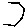
Label: hexagon